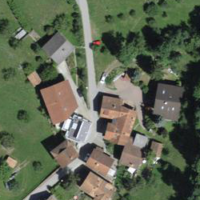
EUNIS habitat code: 55
Species observed at this site:
Polygonum aviculare